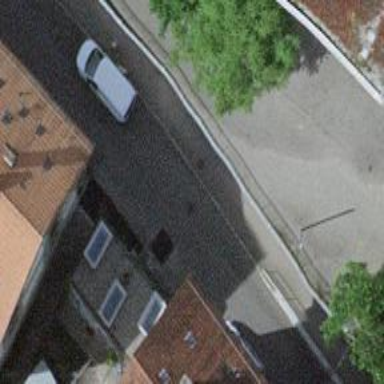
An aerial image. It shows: Floor bicycle parking area.